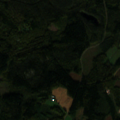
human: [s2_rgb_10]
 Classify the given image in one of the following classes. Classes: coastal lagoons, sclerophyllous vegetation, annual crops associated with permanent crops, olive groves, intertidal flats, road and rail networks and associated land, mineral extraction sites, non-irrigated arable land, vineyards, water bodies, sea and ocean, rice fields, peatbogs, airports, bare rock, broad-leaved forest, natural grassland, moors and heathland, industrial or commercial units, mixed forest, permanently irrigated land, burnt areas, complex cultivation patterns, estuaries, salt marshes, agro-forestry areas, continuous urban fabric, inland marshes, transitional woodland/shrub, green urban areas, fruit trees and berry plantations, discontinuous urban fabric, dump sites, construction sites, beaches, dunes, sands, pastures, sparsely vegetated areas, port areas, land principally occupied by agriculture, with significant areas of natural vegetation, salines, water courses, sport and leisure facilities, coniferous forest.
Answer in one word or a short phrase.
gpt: coniferous forest, mixed forest